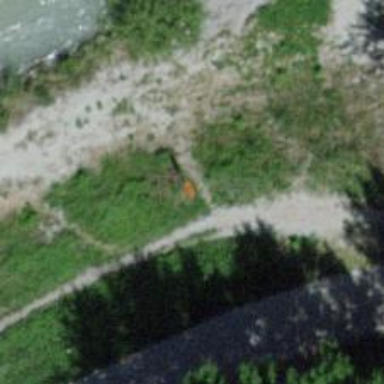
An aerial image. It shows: Pole with roofed pipeline marker.